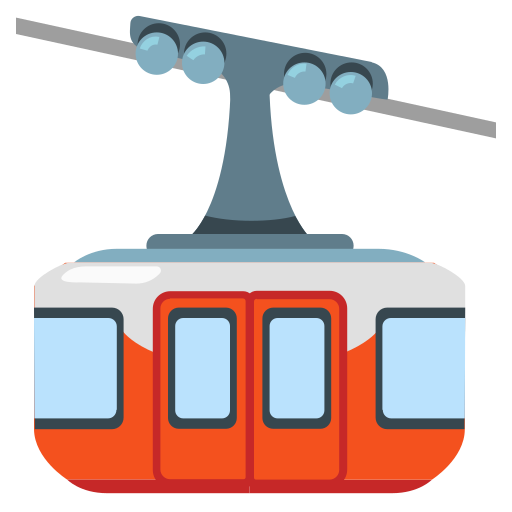
Emoji: 🚠